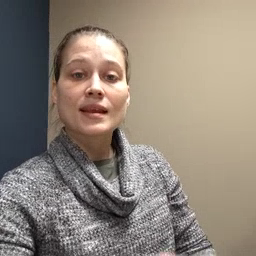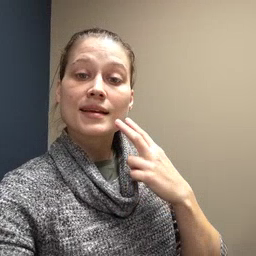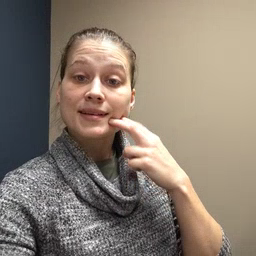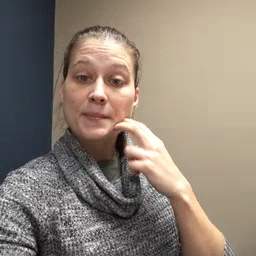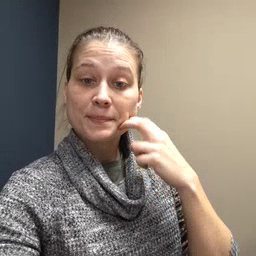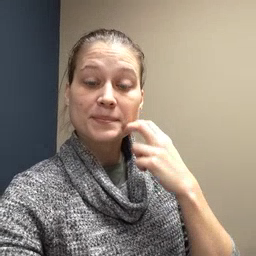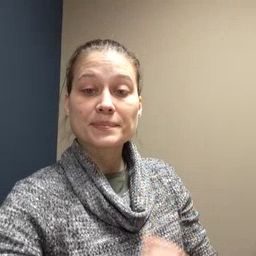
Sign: gum